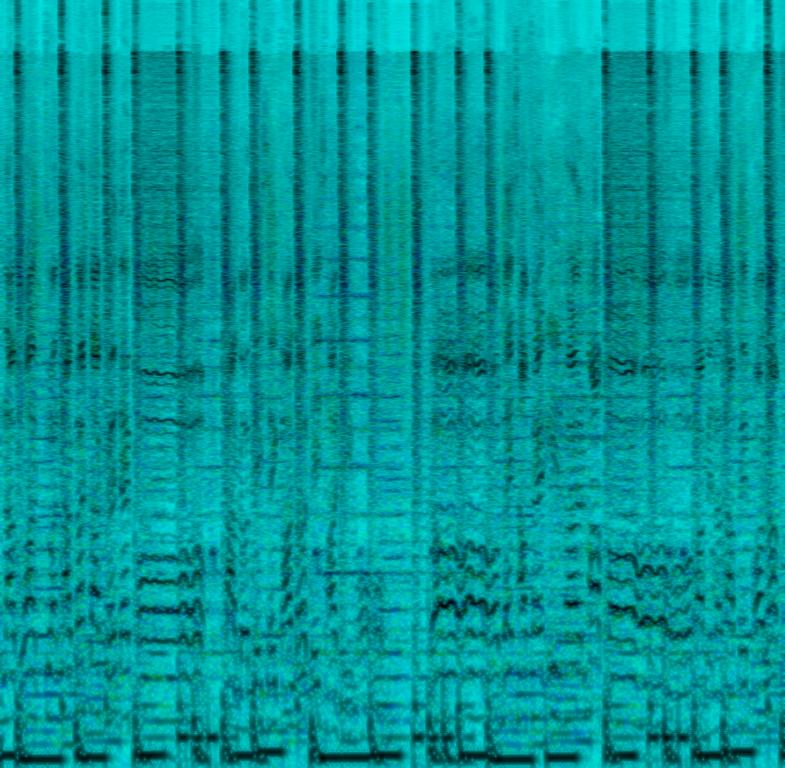
The low quality recording features an afrobeats song that consists flat male vocal, alongside wide harmonizing male vocals, rapping over sustained synth lead melody, short synth melody, groovy bass, soft kick hits, punchy snare, shimmering shakers and syncopated toms. The mix is bad, thus it sounds kind of unprofessional, but still energetic.